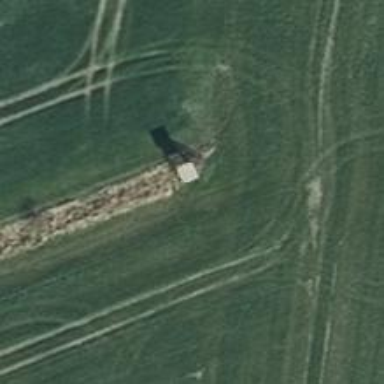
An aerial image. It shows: Hunting stand.